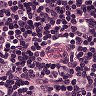
Metastatic tissue present: yes